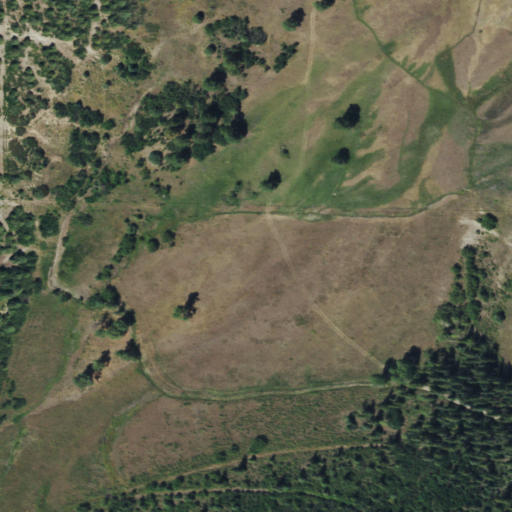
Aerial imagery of valley in Colorado named Blaine Draw containing deciduous forest, evergreen forest, shrub, grassland, and mixed forest